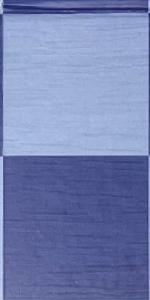
Label: Empty